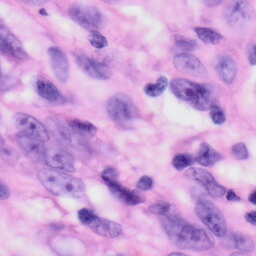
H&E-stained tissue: Skin